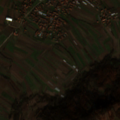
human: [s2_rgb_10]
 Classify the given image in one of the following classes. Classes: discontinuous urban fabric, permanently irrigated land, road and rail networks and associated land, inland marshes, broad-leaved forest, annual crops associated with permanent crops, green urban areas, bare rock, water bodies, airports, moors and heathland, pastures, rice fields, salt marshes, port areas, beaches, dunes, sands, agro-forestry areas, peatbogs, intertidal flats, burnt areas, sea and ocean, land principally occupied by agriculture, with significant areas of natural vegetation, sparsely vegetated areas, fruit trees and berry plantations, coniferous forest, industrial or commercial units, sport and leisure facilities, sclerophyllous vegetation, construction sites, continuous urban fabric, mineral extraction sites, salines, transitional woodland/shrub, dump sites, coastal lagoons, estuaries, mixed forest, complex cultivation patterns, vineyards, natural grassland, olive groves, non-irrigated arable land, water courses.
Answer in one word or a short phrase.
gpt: discontinuous urban fabric, non-irrigated arable land, fruit trees and berry plantations, complex cultivation patterns, broad-leaved forest